【题型】填空题　【知识点】立体几何　【难度】easy
如图，在正方体 \(ABCD-A_1B_1C_1D_1\) 中，\(AB = 4\)，\(E\)、\(F\) 分别是棱 \(CD\)、\(A_1D_1\) 的中点，则正方体 \(ABCD-A_1B_1C_1D_1\) 被平面 \(AEF\) 所截得的截面周长是\underline{\quad\quad}.

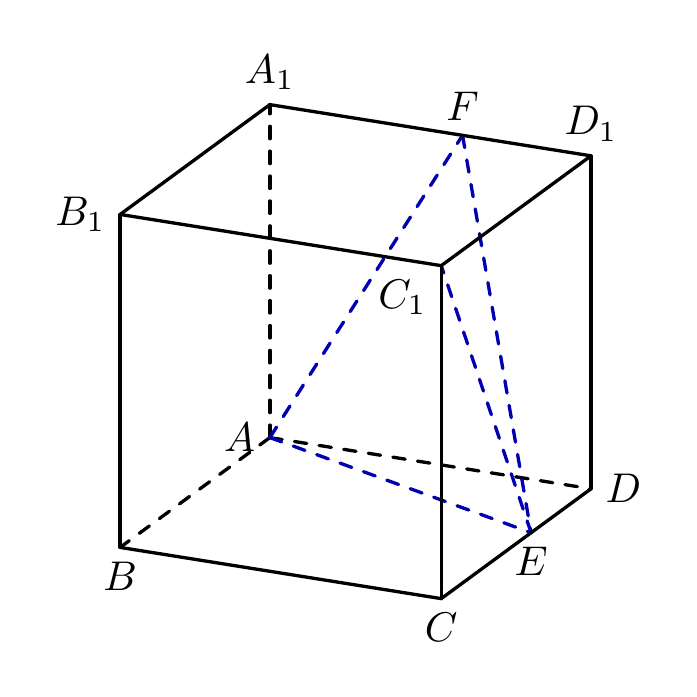
【解答】
【解析】在正方体 \(ABCD-A_1B_1C_1D_1\) 中，取 \(C_1D_1\) 的中点 \(G\)，\(DD_1\) 的中点为 \(H\)，连接 \(A_1G, GD_1, EG, EH, FH\)。

由 \(E\) 是 \(CD\) 的中点，得 \(EG \parallel DD_1 \parallel AA_1\)，\(EG = DD_1 = AA_1\)，则四边形 \(AEGA_1\) 为平行四边形，故 \(A_1G \parallel AE\)，\(A_1G = AE\)。
由 \(F\) 是 \(A_1D_1\) 的中点，得 \(FH \parallel A_1G \parallel AE\)，\(FH = \frac{1}{2}A_1G = \frac{1}{2}AE\)。

梯形 \(AFHE\) 是正方体 \(ABCD-A_1B_1C_1D_1\) 被平面 \(AEF\) 所截得的截面。

计算各边长：
\[
AE = AF = \sqrt{4^2 + 2^2} = 2\sqrt{5}, \quad FH = \sqrt{2^2 + 1^2} = \sqrt{5}, \quad EH = \sqrt{4^2 + 1^2} = \sqrt{17}.
\]

所以所求截面的周长为：
\[
AE + AF + FH + EH = 2\sqrt{5} + 2\sqrt{5} + \sqrt{5} + \sqrt{17} = 5\sqrt{5} + \sqrt{17}.
\]
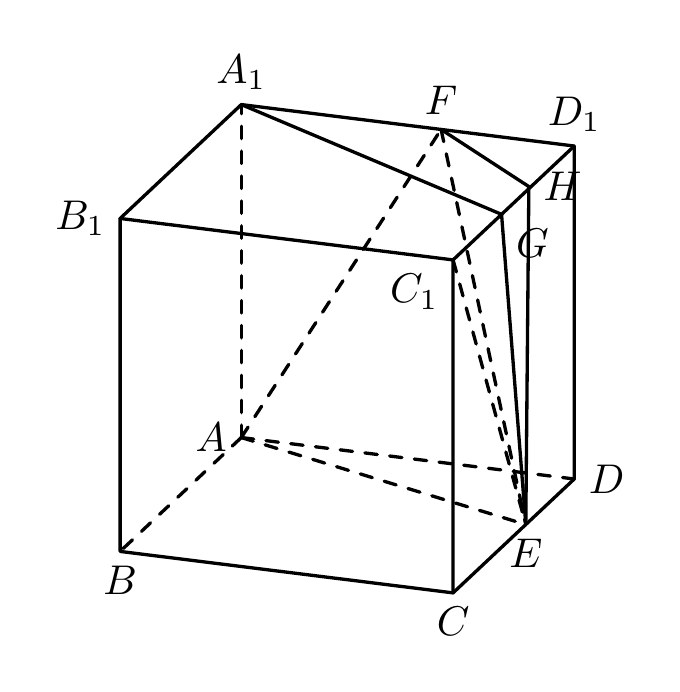